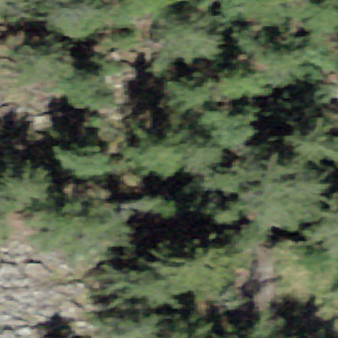
Label: other